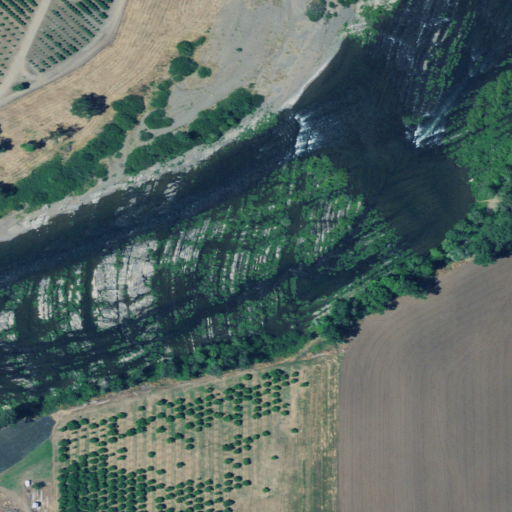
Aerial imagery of valley in Oregon named Garden Valley containing pasture, herbaceous wetlands, open water, open development, woody wetlands, evergreen forest, barren land, low intensity development, and medium intensity development